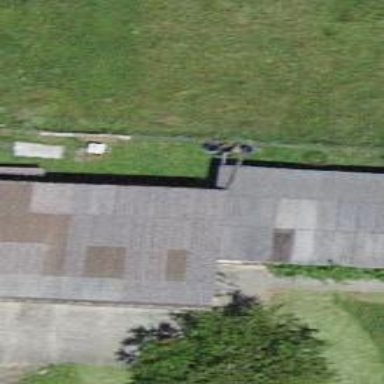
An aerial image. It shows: Garage building.